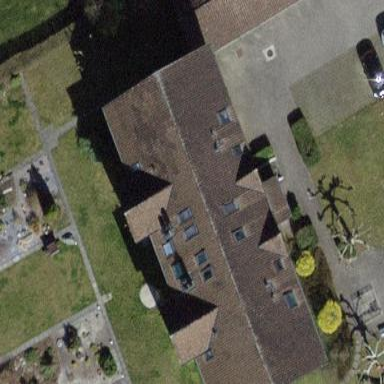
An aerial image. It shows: Building with tiled roof.